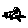
Label: sun